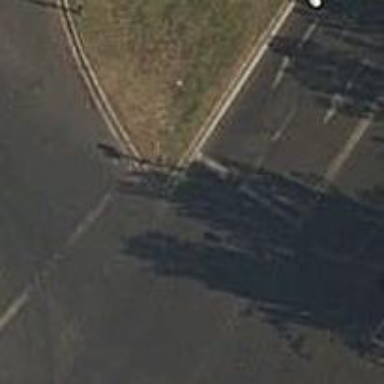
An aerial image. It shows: Road with traffic signals.